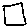
Label: square